Question: I have problem with the following code.
'''
$(document).ready(function(){
$('#icon2').click(
function(){ $('#st1').animate({top:'-10px'},500);}
);
$('#down1').hover(
function(){ $('#st1').stop(true, false).animate({bottom:'+=250px'},10000,'linear');},
function(){ $('#st1').stop(true, false).animate({bottom:'-=0px'},10000,'linear');}
);
});
'''
From the below picture,
is the below the text
is the icon

What I am trying to achieve is when I hover on the down-arrow, the text should scroll down and when I mouseout, the scrolling should stop. And when I click on about icon, the text should scroll back to its default position.
But the problem here is only one effect is working either hover or click but not both at once.
Please help where I am doing it wrong with some detailed explanation if possible.
jsfiddle: <URL>
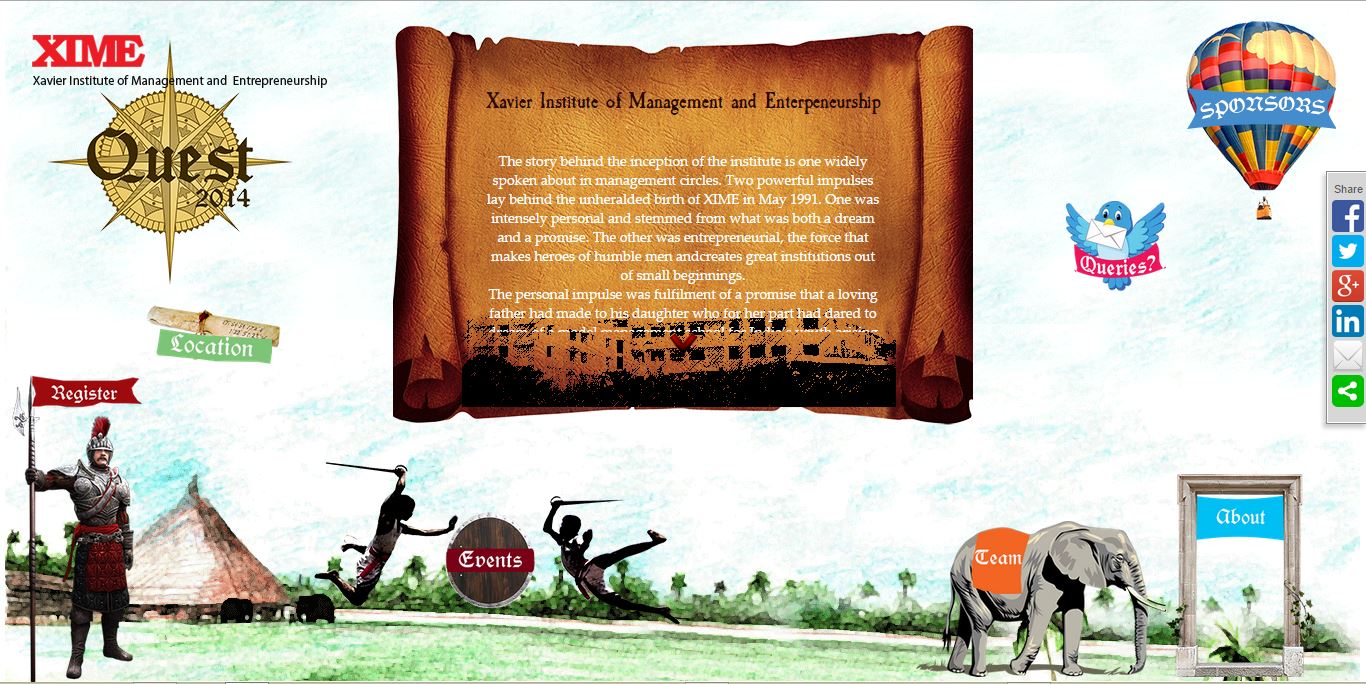
Answer: Obviously you have made a lil mistake...
try this
'''
$(document).ready(function(){
$('#icon2').click(
function(){ $('#st1').stop(true, false).animate({bottom:'0px'},500);}
);
$('#down1').hover(
function(){ $('#st1').stop(true, false).animate({bottom:'+=250px'},10000,'linear');},
function(){ $('#st1').stop(true, false).animate({bottom:'-=0px'},10000,'linear');}
);
});
'''
I just changed the animate 'top' to animate 'bottom'. In your hover you set up the bottom style so you actualy should do the same on the about click. Otherwise the bottom pos will be still present. I would test this, but i cant since you only provided me with your orininal code page ;)
Actually this works: <URL>
(EDIT: changed the ops comment in the source)